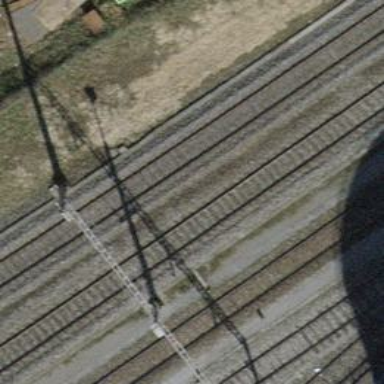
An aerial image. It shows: Single-track railway with electrified contact lines.